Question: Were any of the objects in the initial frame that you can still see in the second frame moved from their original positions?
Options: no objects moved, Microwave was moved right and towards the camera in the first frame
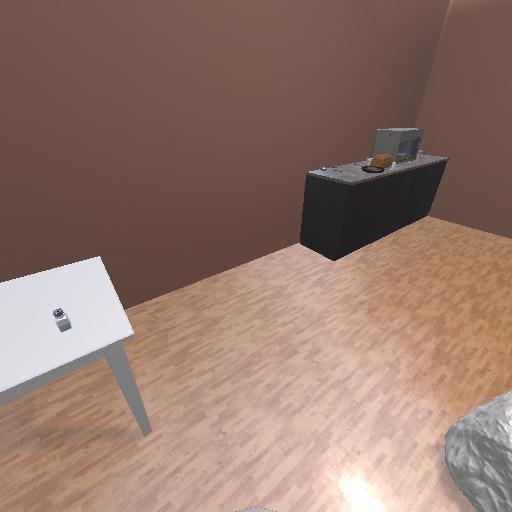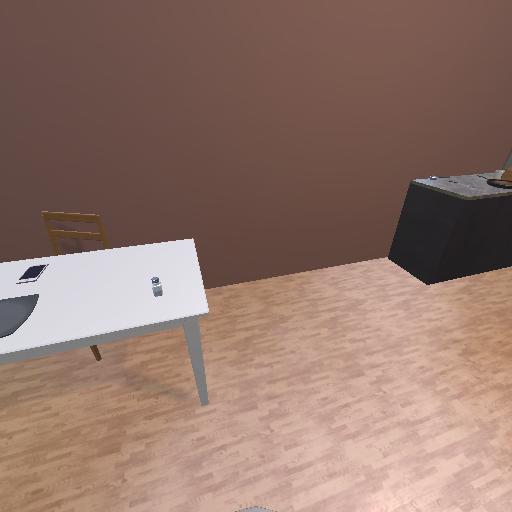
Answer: no objects moved